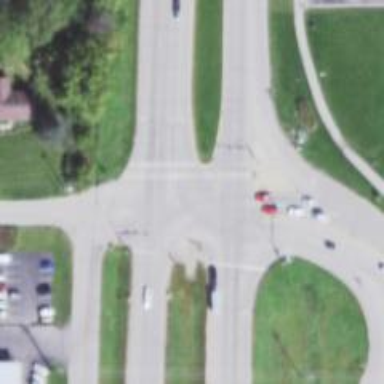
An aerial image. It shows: Zebra crossing on the road.